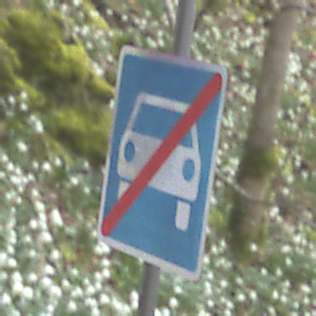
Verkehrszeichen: EndeKraftfahrstrasse
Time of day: MorningAfternoon
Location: Outdoor (Nature)
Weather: PartlyCloudy
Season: NotSpecified
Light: Natural